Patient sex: M
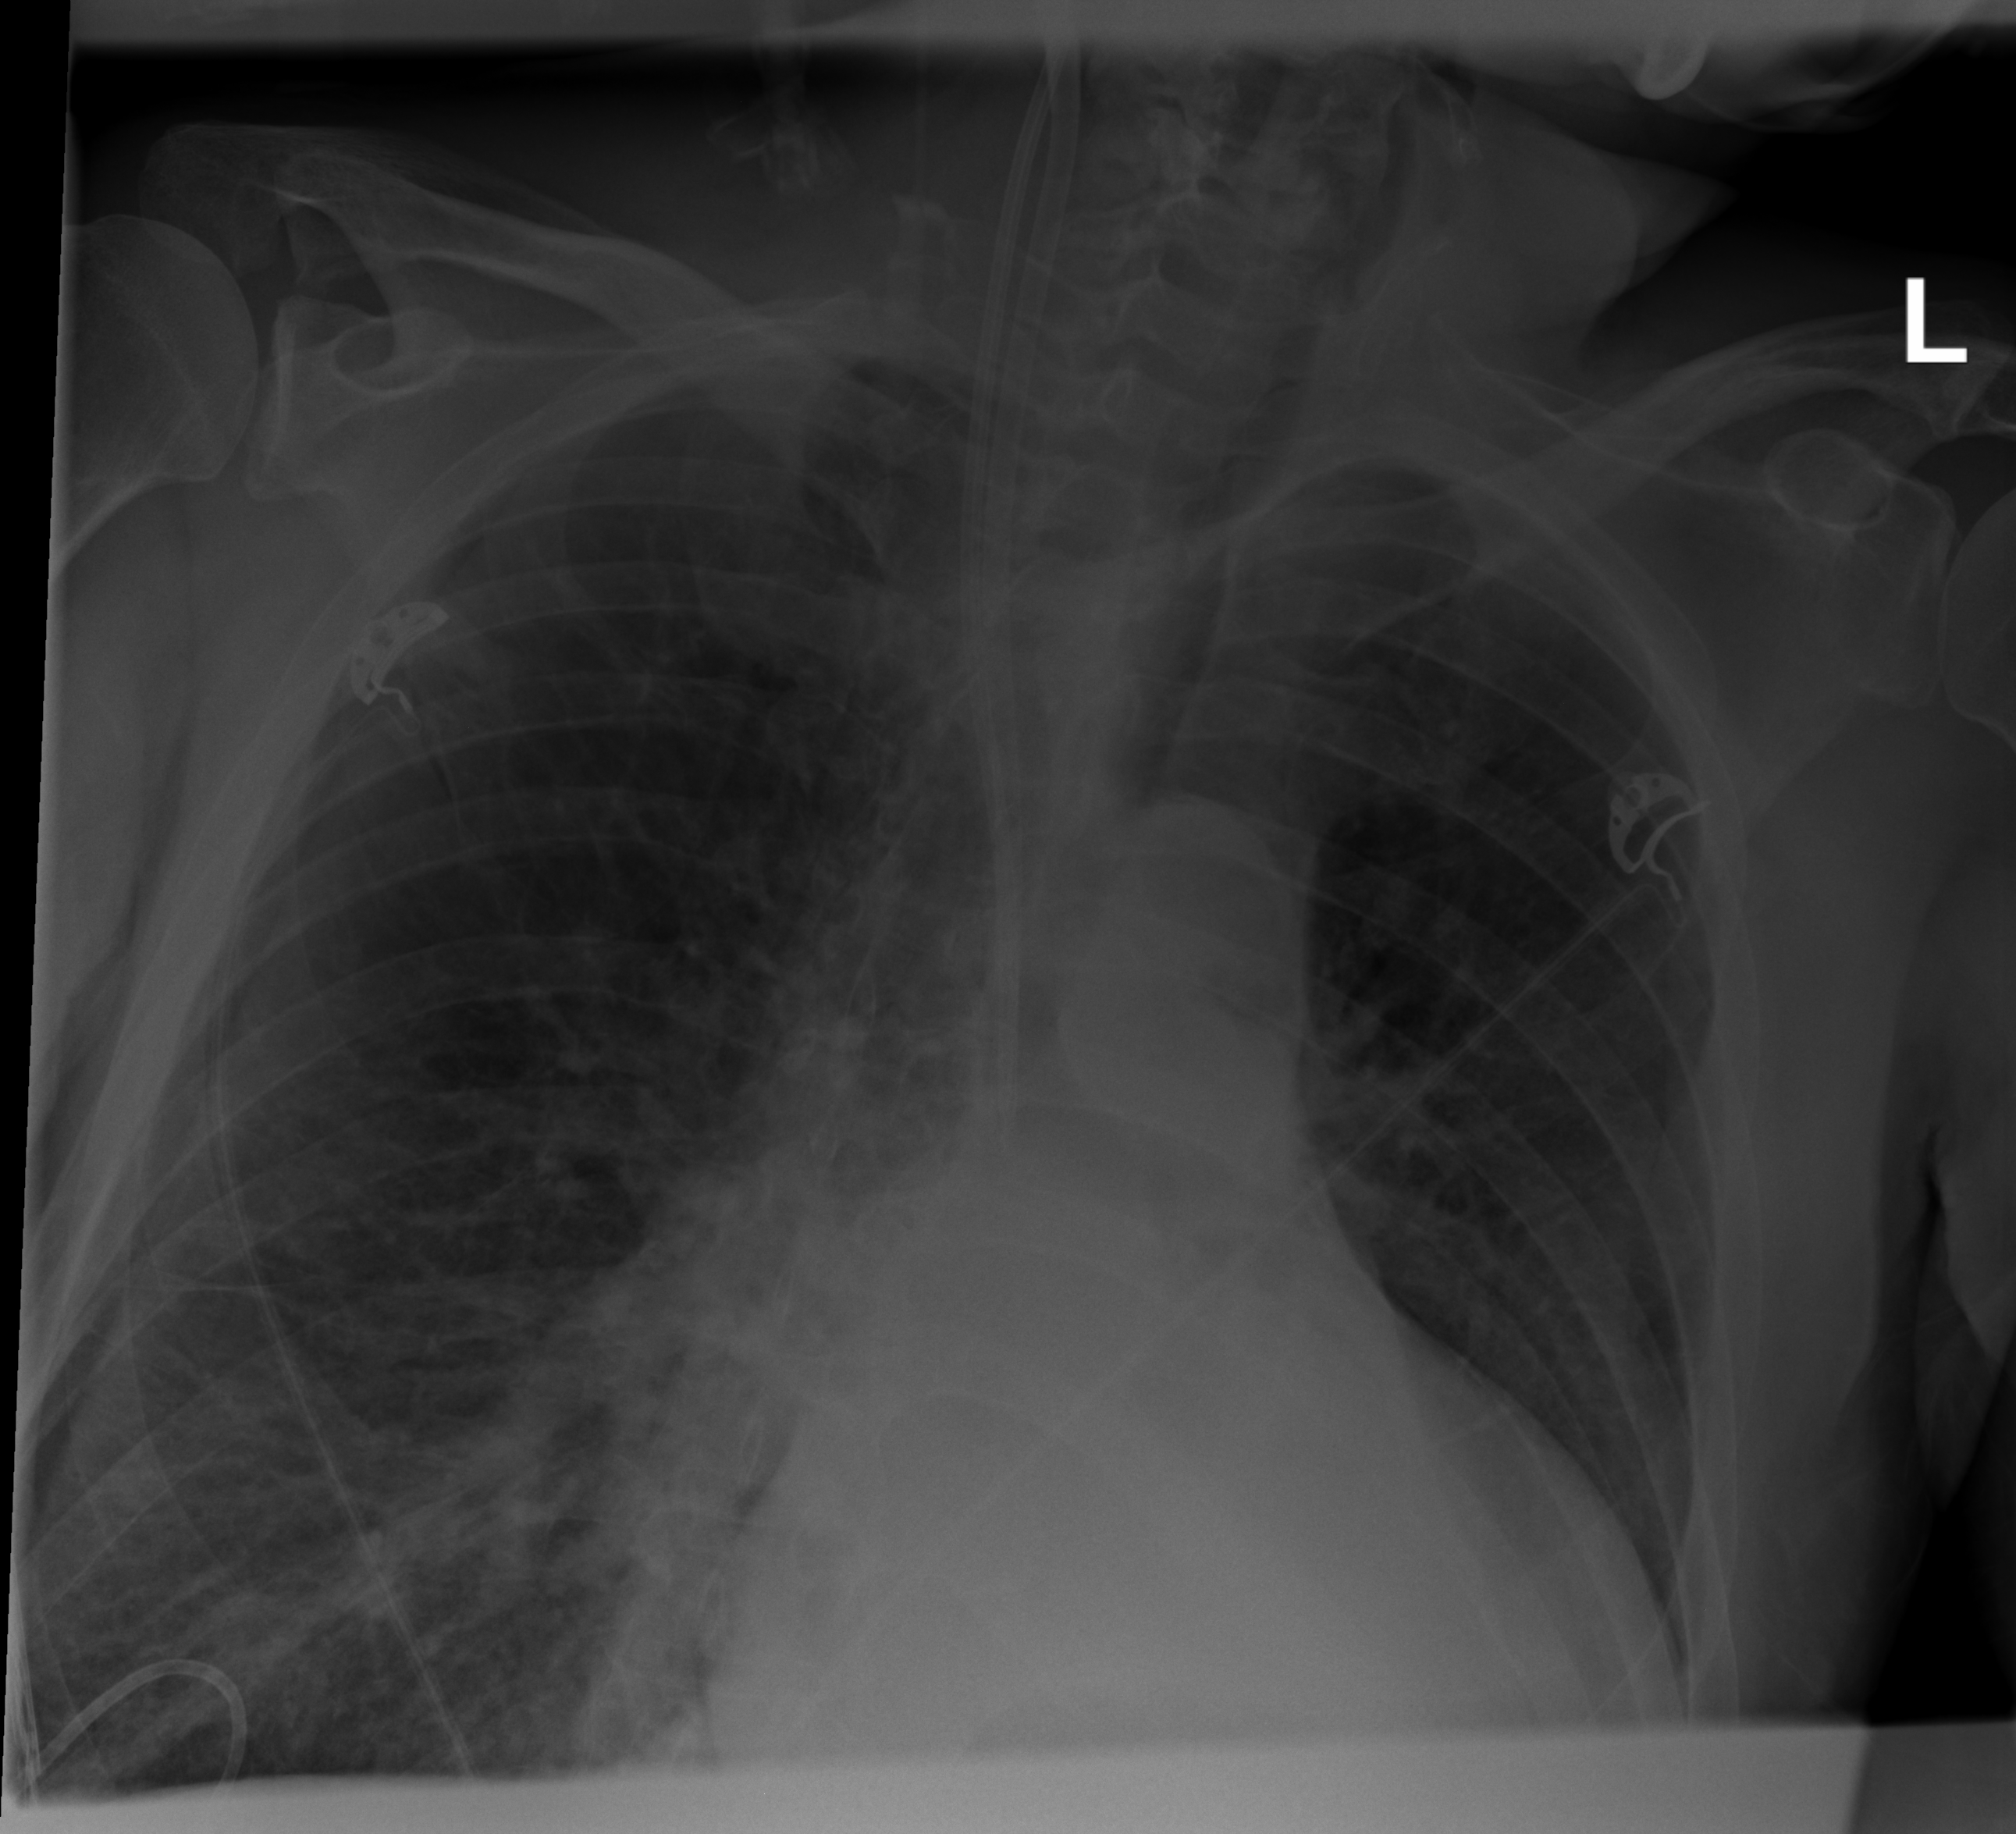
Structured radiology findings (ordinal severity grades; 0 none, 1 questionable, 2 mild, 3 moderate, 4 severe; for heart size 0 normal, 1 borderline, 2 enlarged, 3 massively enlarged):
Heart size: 2
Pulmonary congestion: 0
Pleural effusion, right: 0
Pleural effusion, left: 0
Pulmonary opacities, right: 1
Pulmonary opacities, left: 0
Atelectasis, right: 1
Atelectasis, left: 0